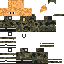
A male human skin with medium skin, wearing brown long hair dressed in a blue hoodie and black pants, featuring a closed mouth.